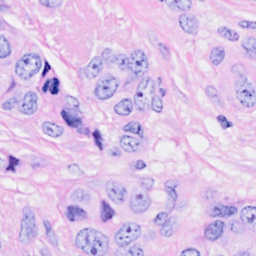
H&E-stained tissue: Breast